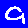
Digit: 9